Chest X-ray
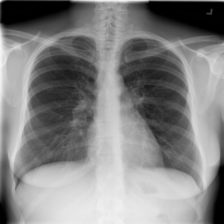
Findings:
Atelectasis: negative
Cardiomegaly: negative
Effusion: negative
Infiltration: negative
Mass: negative
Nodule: negative
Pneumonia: negative
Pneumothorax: negative
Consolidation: negative
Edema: negative
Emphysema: negative
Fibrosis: negative
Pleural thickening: negative
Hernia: negative